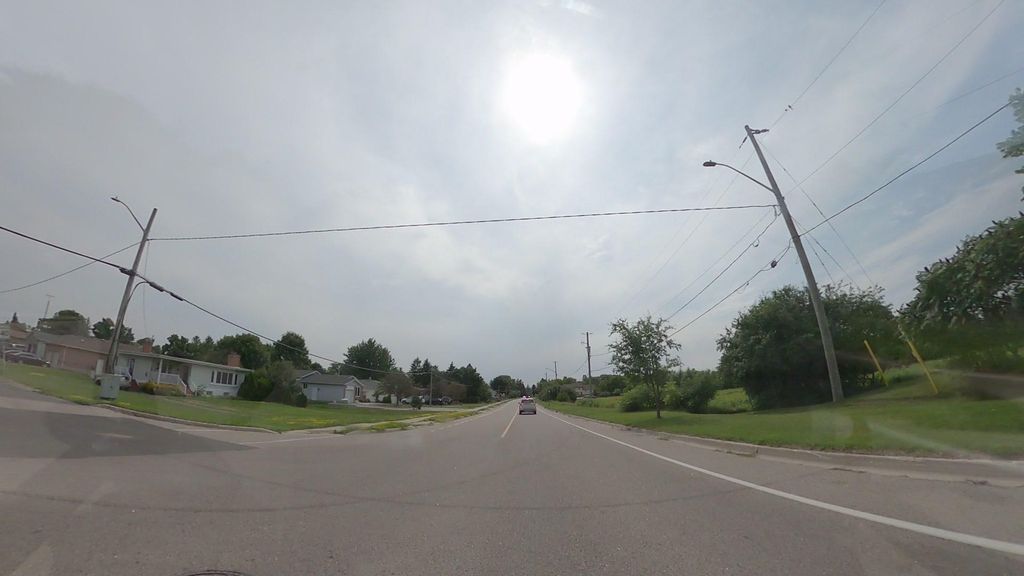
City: kitchener-waterloo